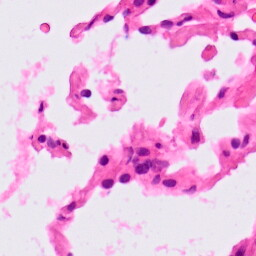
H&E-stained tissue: Lung